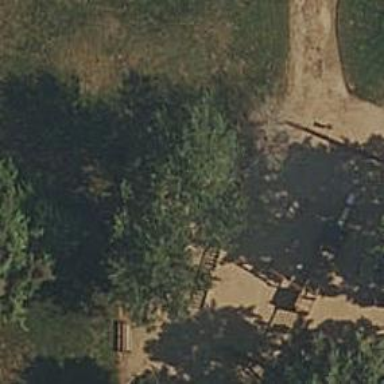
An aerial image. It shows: Playground area for leisure activities on the land.